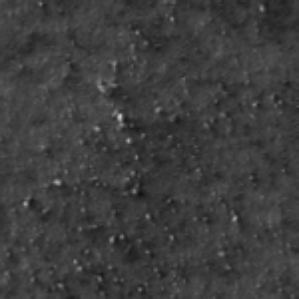
Label: frost